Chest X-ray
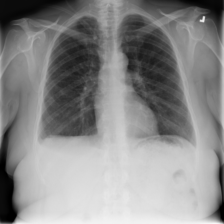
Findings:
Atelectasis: negative
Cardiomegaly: negative
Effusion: negative
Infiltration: positive
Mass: negative
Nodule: negative
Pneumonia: negative
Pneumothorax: negative
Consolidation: negative
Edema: negative
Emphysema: negative
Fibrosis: positive
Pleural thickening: negative
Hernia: negative